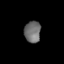
Tissue: lung
Cell type: Endothelial cells
Senescence score: 0.5613
Nuclear area (px): 348
Mean DAPI intensity: 108.862